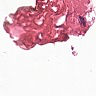
Metastatic tissue present: no